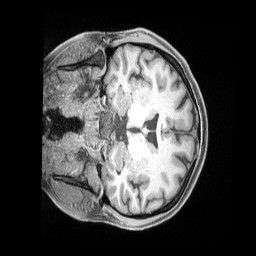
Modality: T1w
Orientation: coronal
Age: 38
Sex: female
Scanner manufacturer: siemens
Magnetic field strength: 3 T
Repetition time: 2 s
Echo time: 0.00211 s